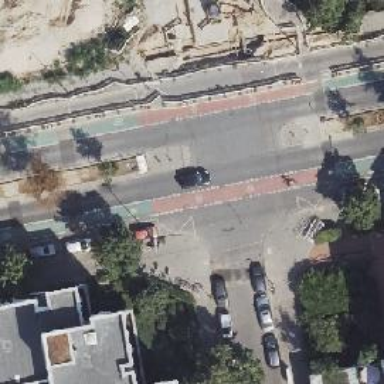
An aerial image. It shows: Unmarked crossing with pedestrian island.